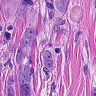
Metastatic tissue present: yes